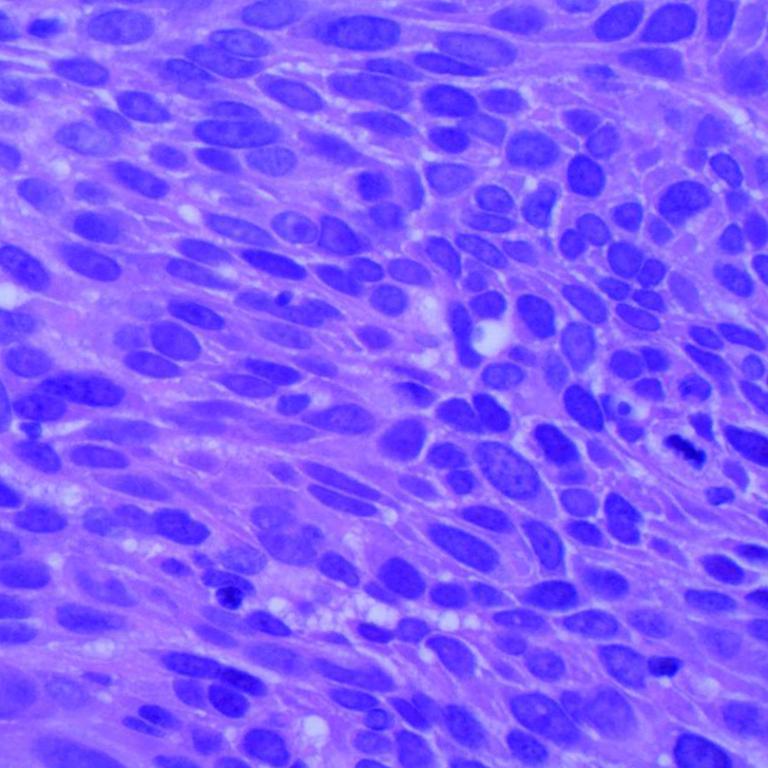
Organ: lung
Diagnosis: squamous carcinomas